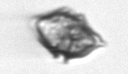
Label: Kryptoperidinium_triquetrum